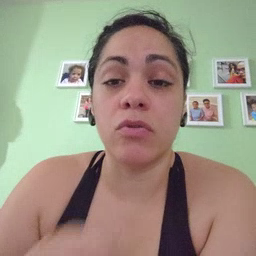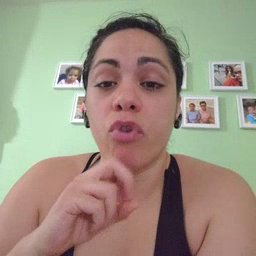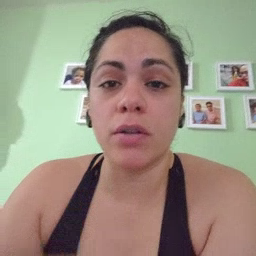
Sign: frog